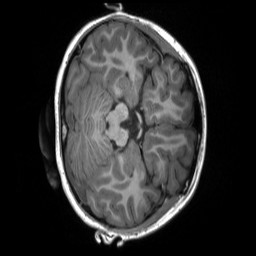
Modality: T1w
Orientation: axial
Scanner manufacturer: siemens
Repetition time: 2.3 s
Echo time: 0.00229 s